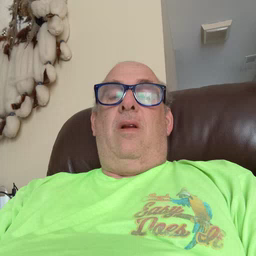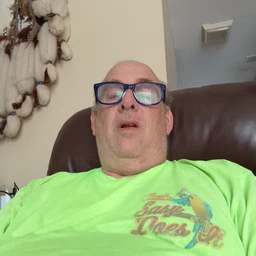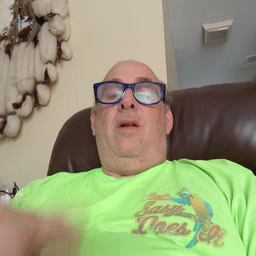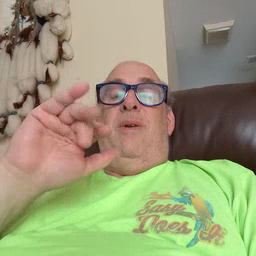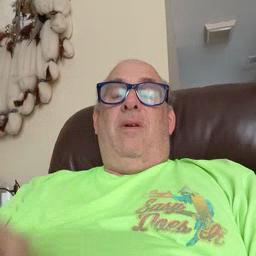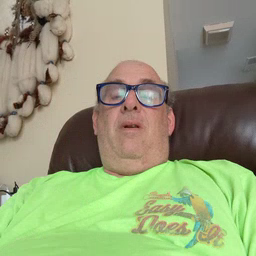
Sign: bye